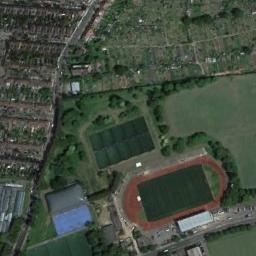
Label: ground_track_field